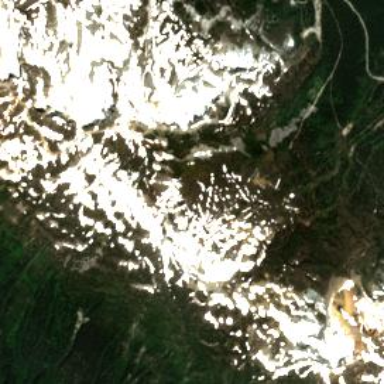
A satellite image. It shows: Area designated for winter sports.